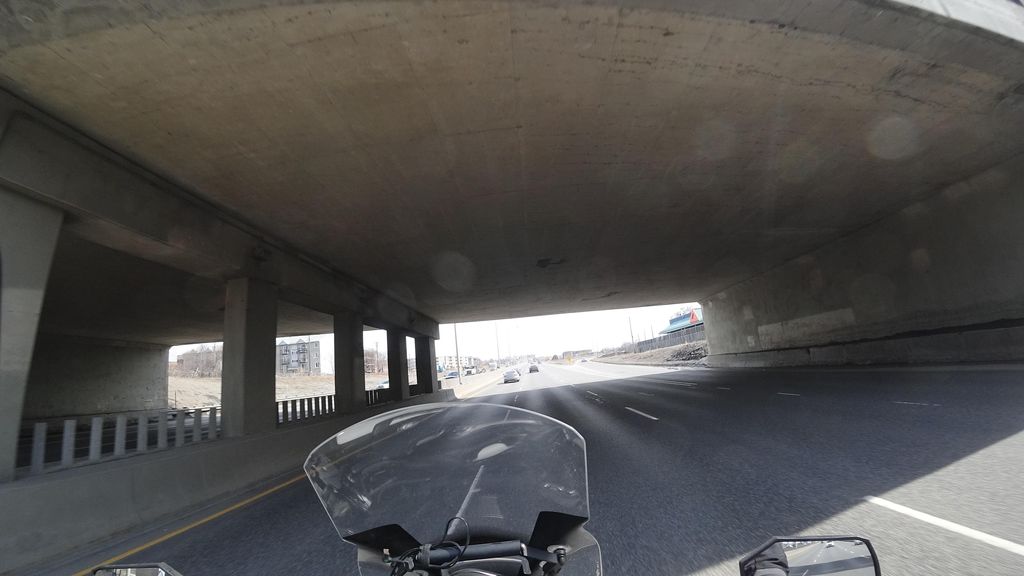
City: quebec_city